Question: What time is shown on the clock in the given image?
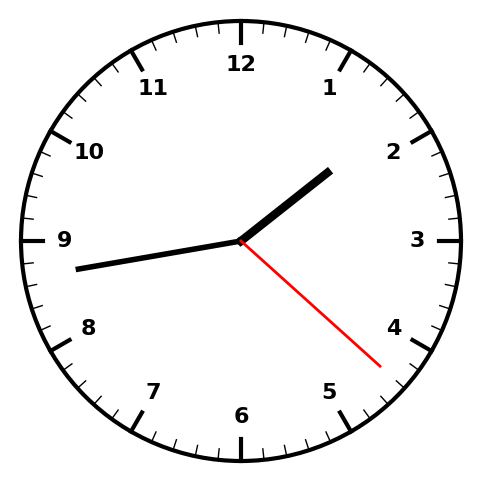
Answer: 01:43:22